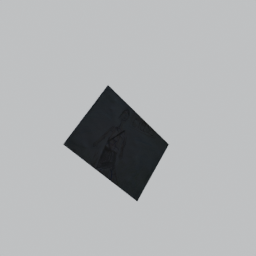
Label: decoration